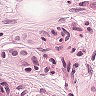
Metastatic tissue present: yes